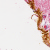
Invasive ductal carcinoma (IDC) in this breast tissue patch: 0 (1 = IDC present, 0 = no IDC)